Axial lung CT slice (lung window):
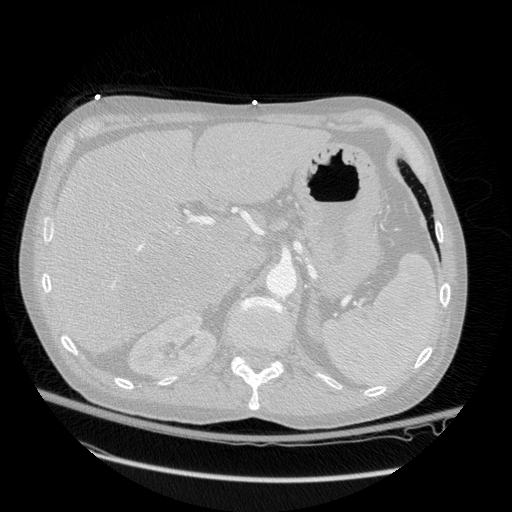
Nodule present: no